Brain MRI, t1w sequence, axial 2D slice.
Patient: age 39, sex F, weight 95 kg, height 1.95 m
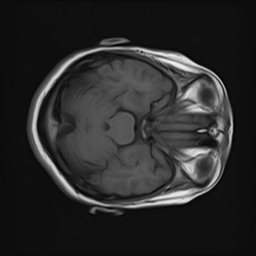